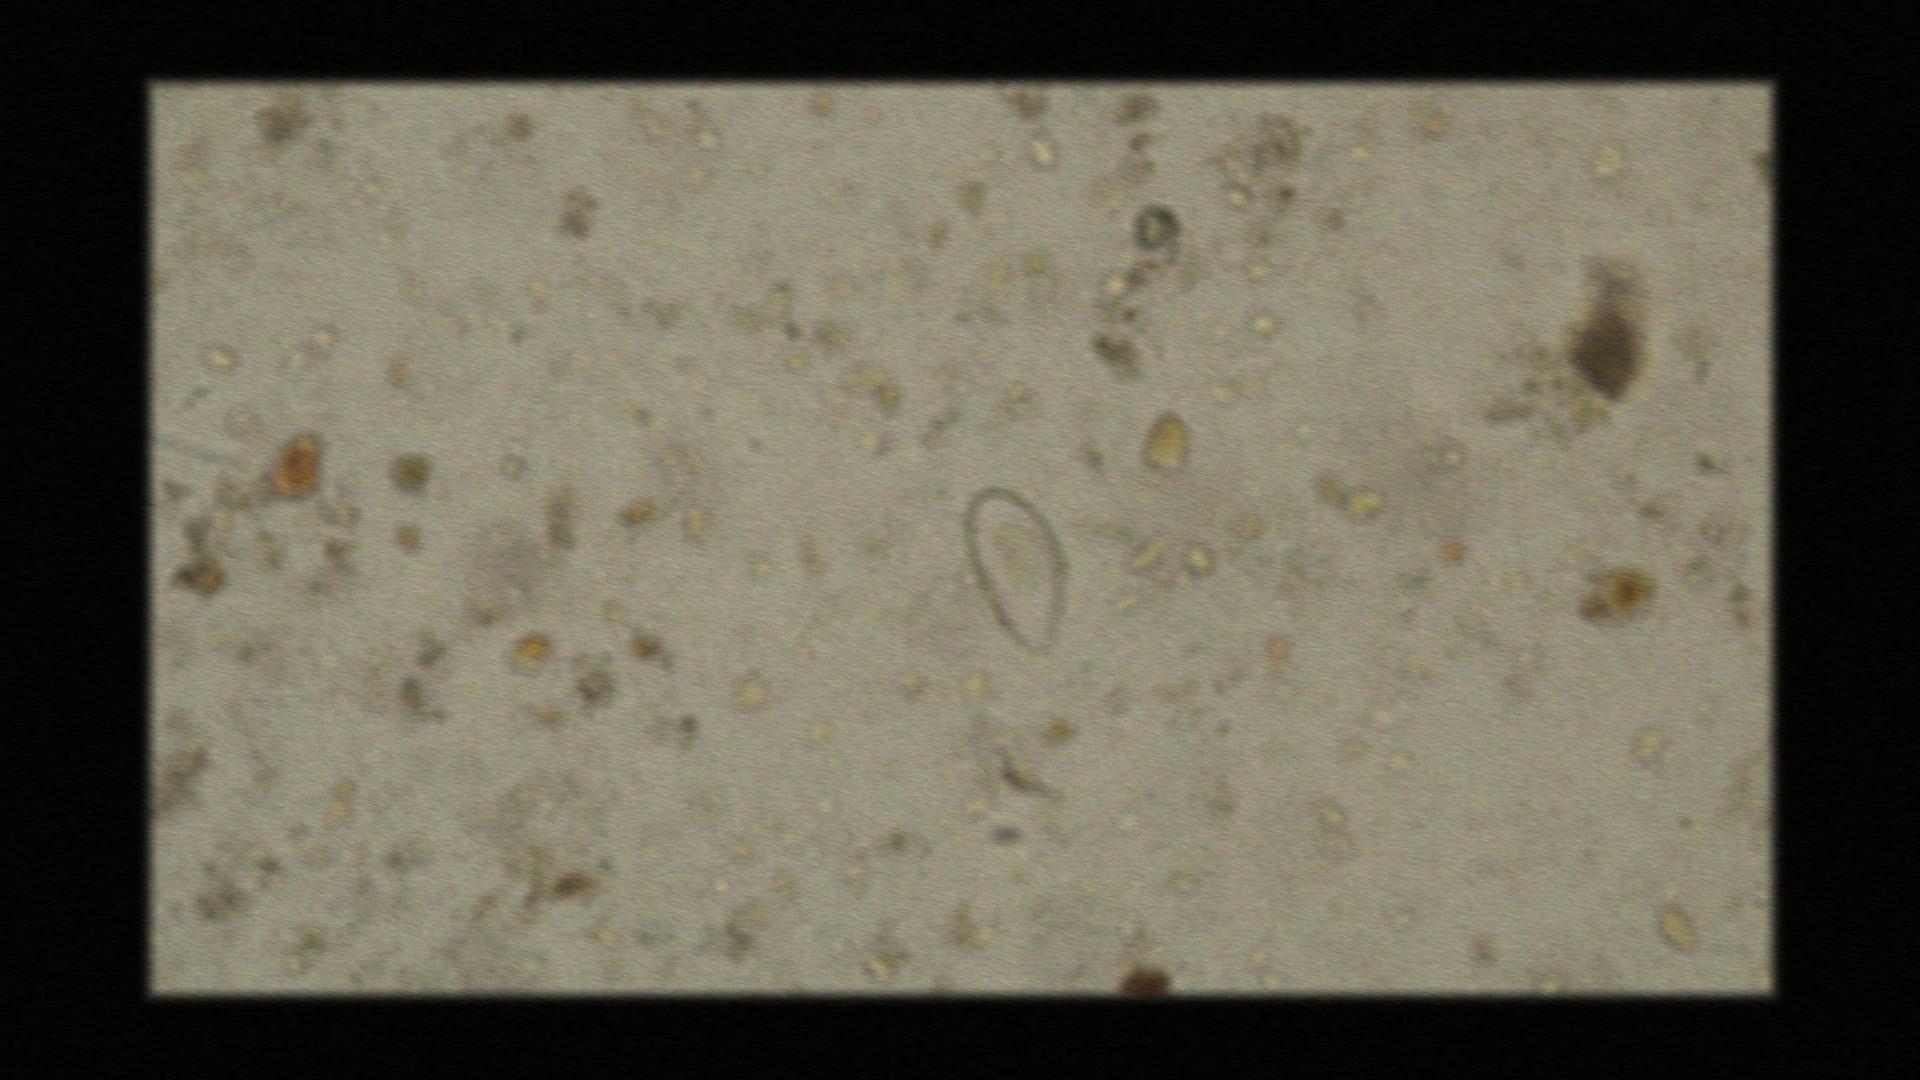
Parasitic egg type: Enterobius vermicularis